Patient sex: M
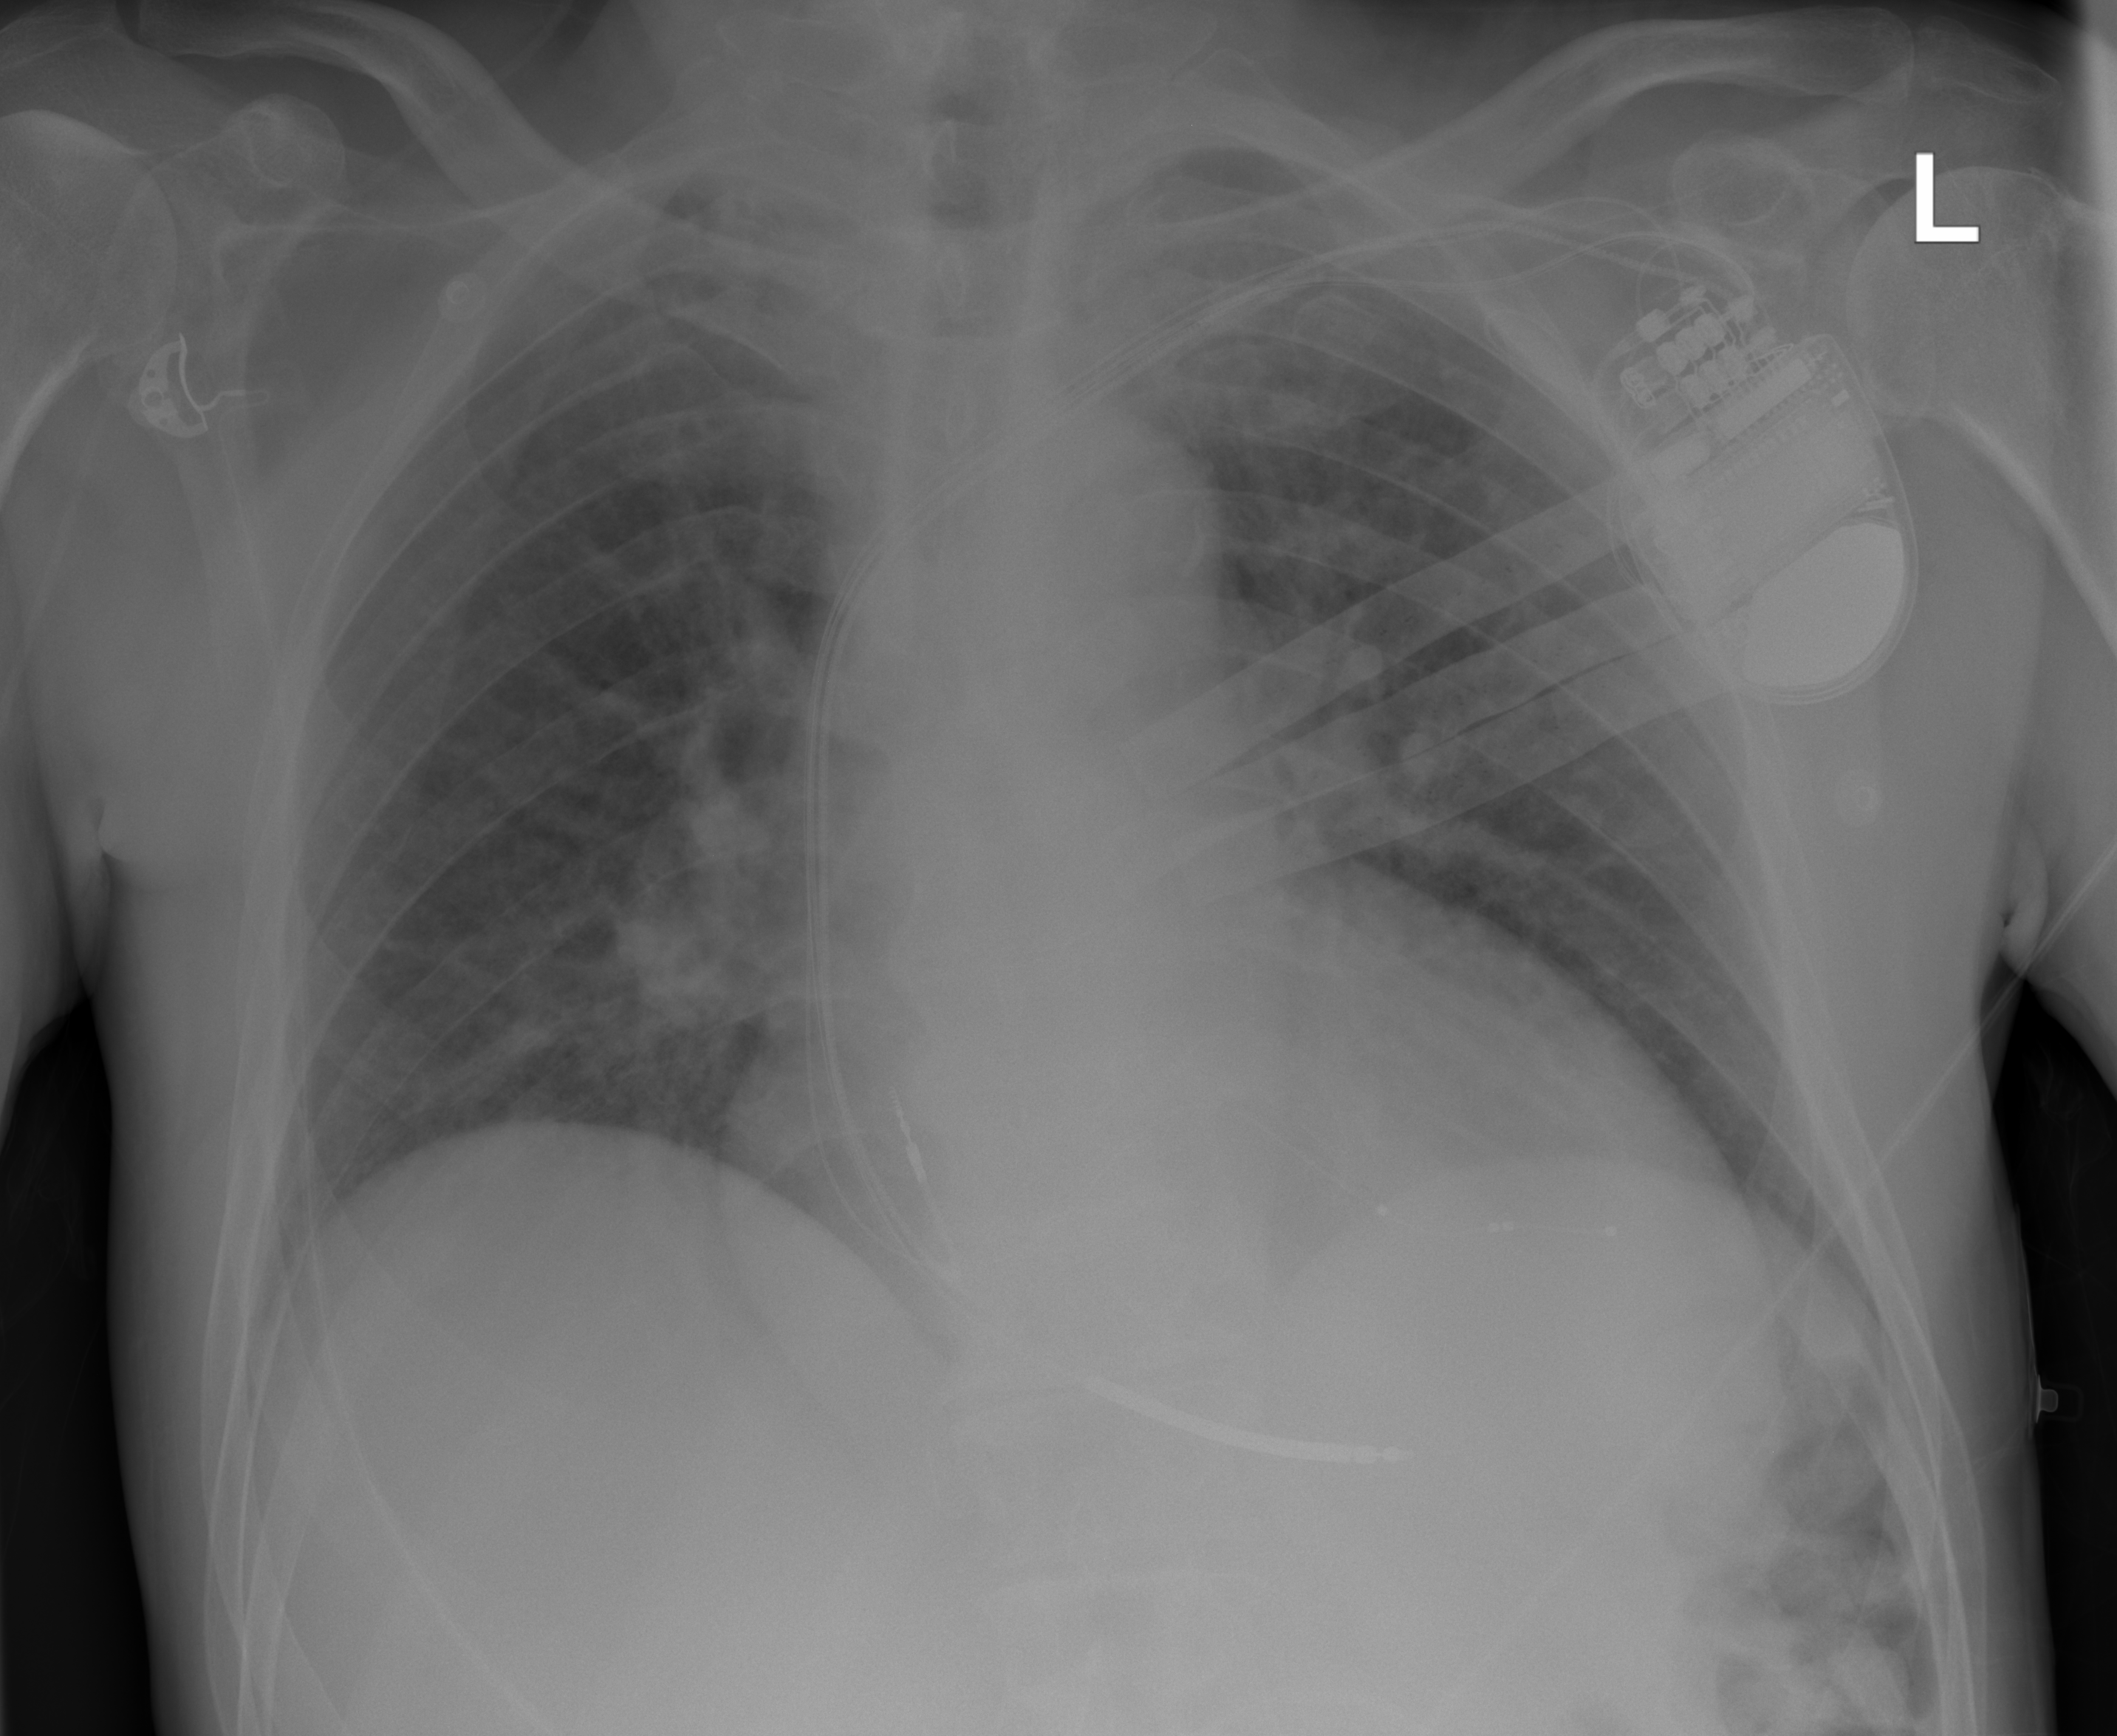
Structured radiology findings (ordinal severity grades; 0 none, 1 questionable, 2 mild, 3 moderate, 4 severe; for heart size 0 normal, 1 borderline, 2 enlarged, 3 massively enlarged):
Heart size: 2
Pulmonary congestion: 2
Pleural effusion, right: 0
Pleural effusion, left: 0
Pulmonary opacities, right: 0
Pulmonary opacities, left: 0
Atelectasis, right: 0
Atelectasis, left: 0